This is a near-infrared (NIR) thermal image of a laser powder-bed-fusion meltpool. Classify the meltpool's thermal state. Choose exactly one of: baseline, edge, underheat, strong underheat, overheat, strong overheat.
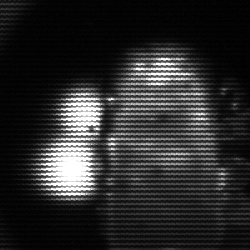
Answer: strong underheat